Question: I am using Firefox <URL>.
Now, when I go into the debugger and click on one of the source files, then I see:
> [no source]

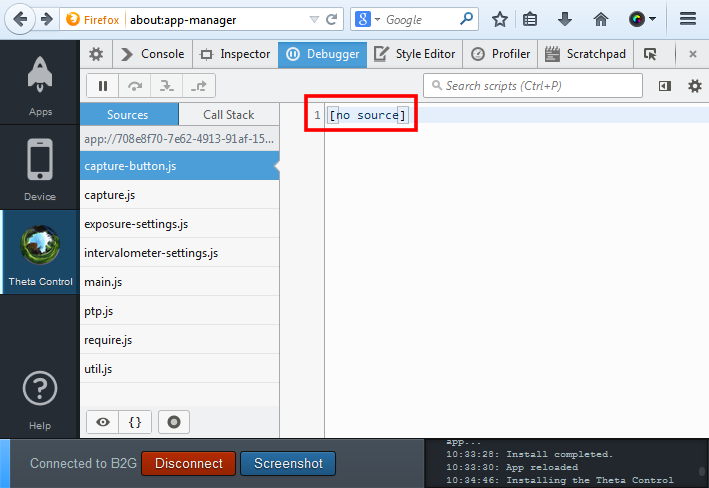
Answer: With help by @JasonWeathersby I figured out that the problem is triggered by:
- The app is privileged. Excerpt from 'manifest.webapp':'''
"type": "privileged"
'''
- The Keon is running Firefox OS <URL>.
Source code shows up either if I remove '"type": "privileged"', if I install <URL> on the Keon.
On Bugzilla@Mozilla, I filed against Firefox App Manager: <URL>